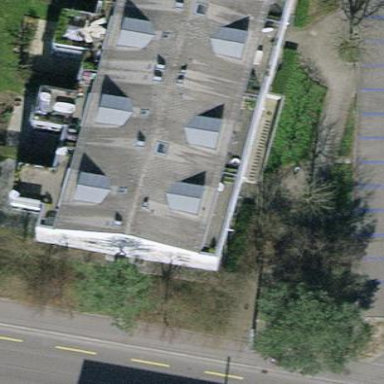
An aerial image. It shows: Gabled roof apartment building with tile roofing.